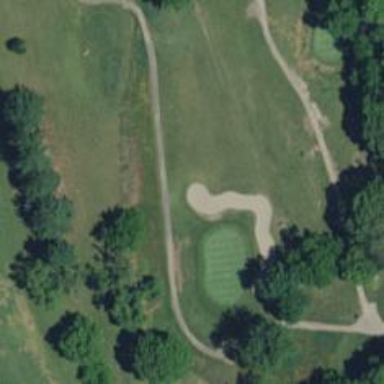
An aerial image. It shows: Golf hole.